Question: I got the following code to refresh my webpage. It works great if I don't submit anything with POST but if i do, i get a message from the browser when my webpage refreshes (see image below)
'''
location.reload(true);
'''
I'm not looking for the browser settings tweak. I'm looking for alternative code to refresh without asking.

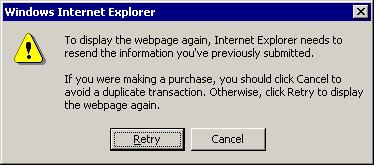
Answer: This is caused due to the page being requested by 'POST' instead of 'GET'. Refreshing will resubmit the 'POST' data. You can force a get using 'window.location = window.location.href;'.
If you want to allow people to reload the page through their browser controls then you will need to implement the <URL> which redirects to a 'GET' after a 'POST'.